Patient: sex M, age 60
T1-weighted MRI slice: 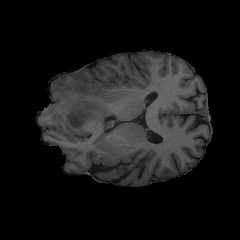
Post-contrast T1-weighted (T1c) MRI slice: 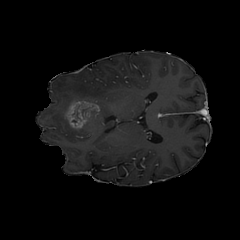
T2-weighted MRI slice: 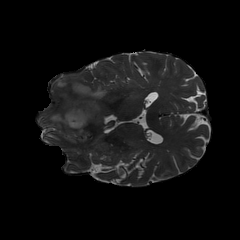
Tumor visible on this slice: yes
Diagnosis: Glioblastoma, IDH-wildtype
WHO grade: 4